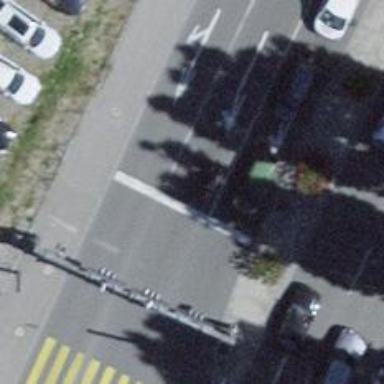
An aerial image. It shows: Road with traffic signals.